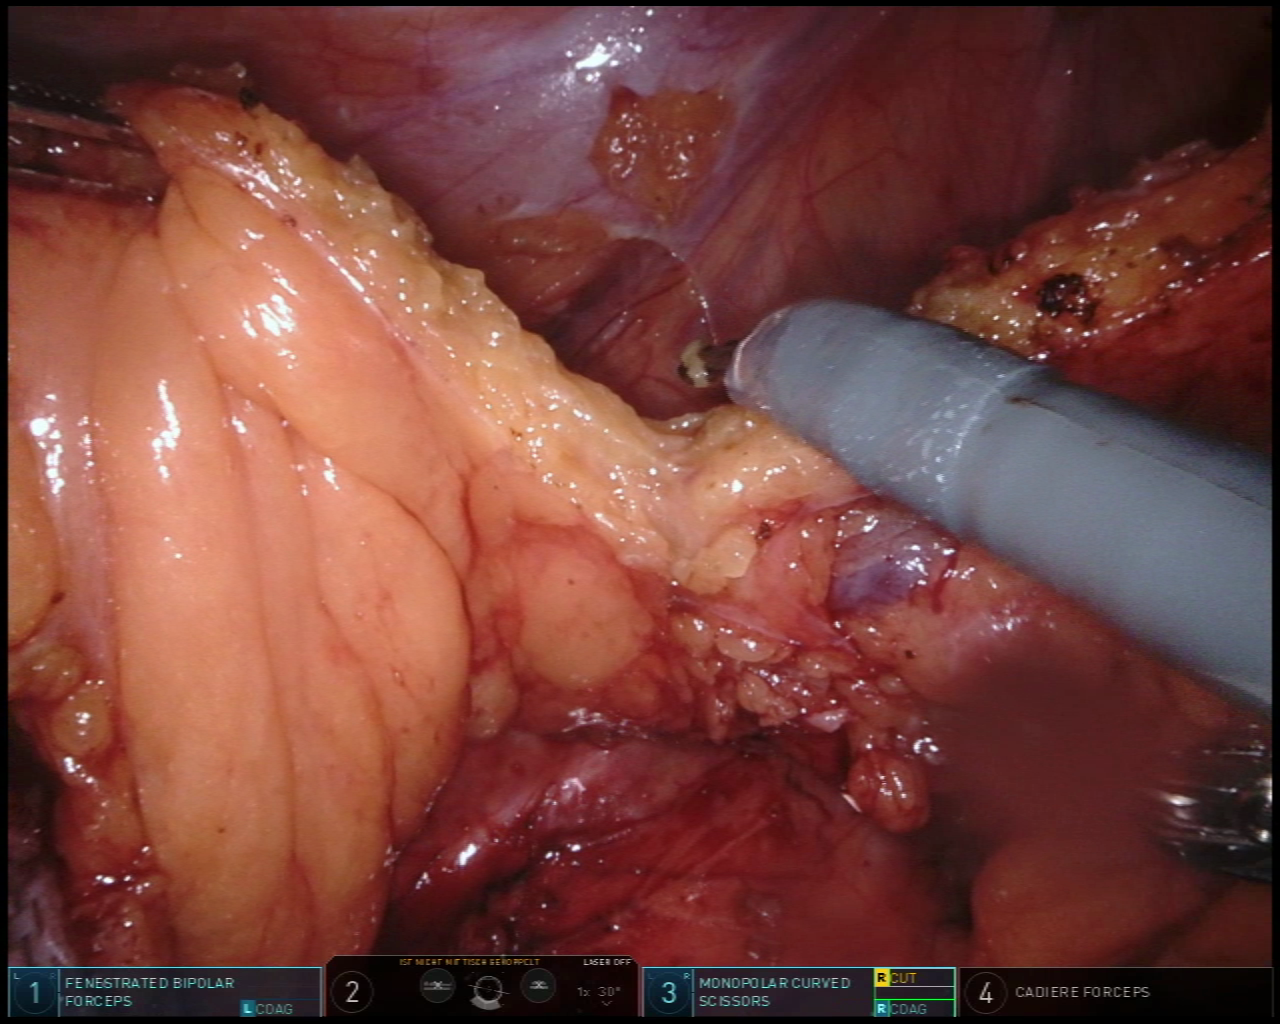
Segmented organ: ureter
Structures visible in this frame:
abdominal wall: yes
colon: no
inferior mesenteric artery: no
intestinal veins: no
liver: no
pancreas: no
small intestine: no
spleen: no
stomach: no
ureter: yes
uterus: no
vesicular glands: no